Question: I need to convert DAV files (files generated from security camera recorders) to AVI. I have a script that works, but it does not convert multiple files, and the files are not corrupted.
I use the following code:
'''
for %% A IN (* .dav) DO ffmpeg -i "%% A" -vcodec libx264 "%% A.avi
'''
'''
FOLLOW LINK WITH DAV FILE : https://www.dropbox.com/s/u7agzzb8pe57uxy/DAV%20TEST.dav?dl=0
'''
I get the following error on certain files:

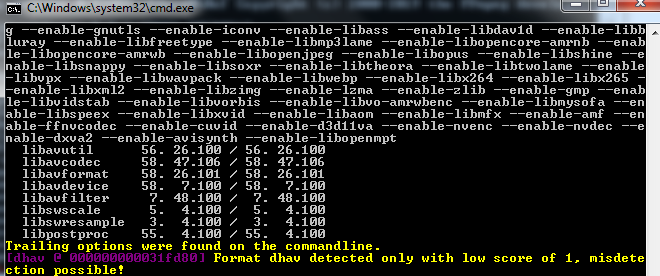
Answer: Works in a recent build from the git master branch:
- <URL>
Do not choose the 4.2.1 release branch: it is too old.